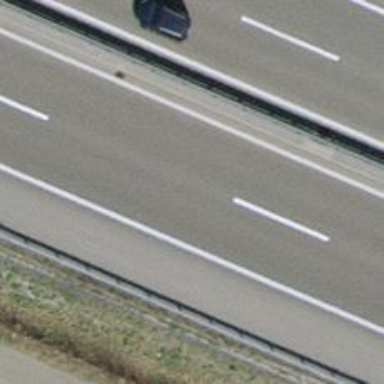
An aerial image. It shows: Asphalt motorway.